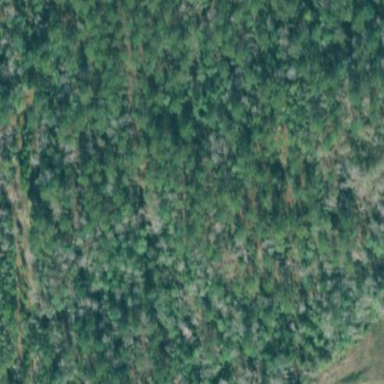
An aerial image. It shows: Mixed woodland with various types of leaves.